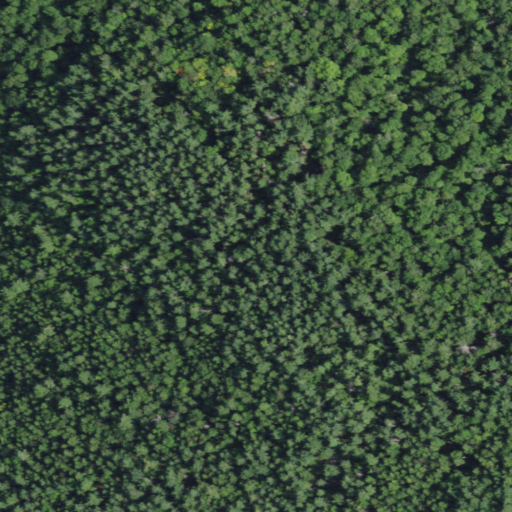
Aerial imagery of mountain in New York named Plank Bridge Hill containing evergreen forest, deciduous forest, and mixed forest